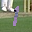
Label: 1